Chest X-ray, AP view. Patient: 25 years old, sex M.
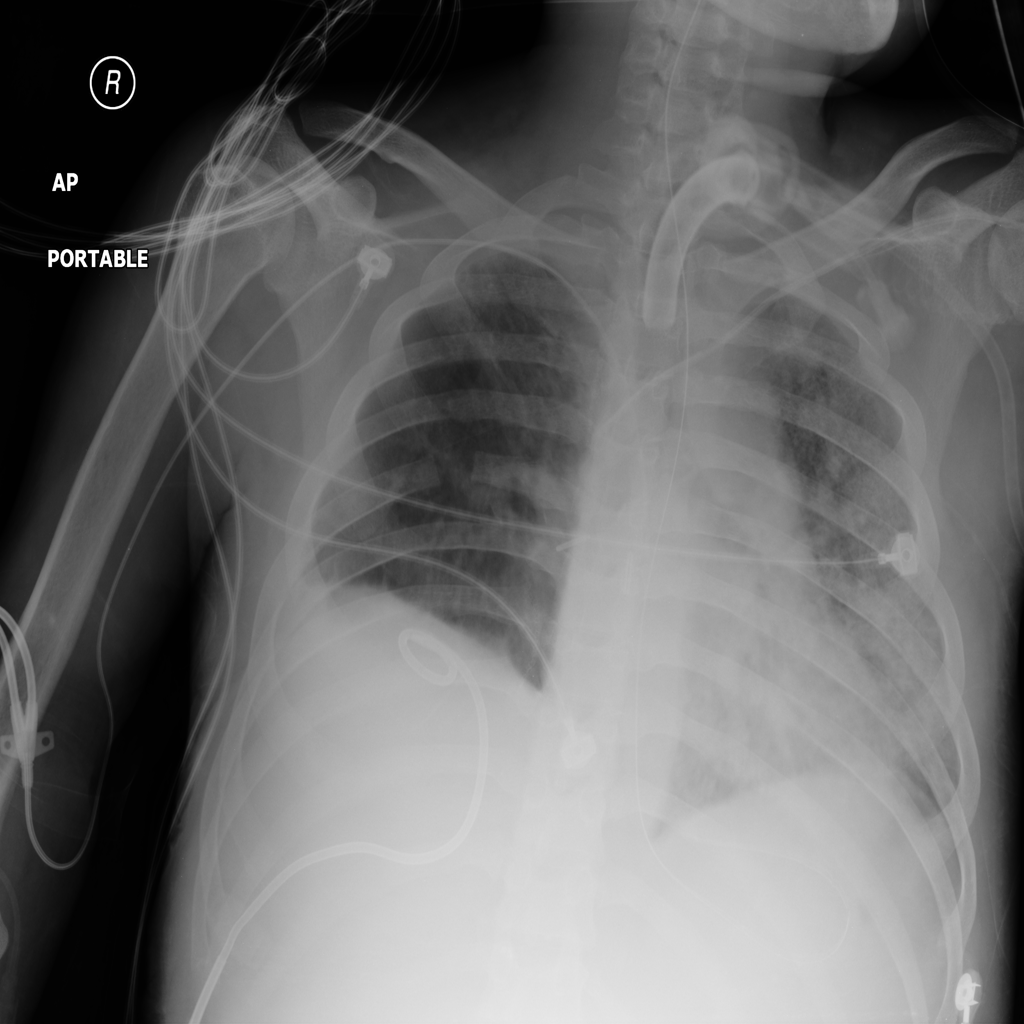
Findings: Infiltration, Nodule